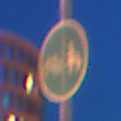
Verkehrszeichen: GetrennterRadUndGehwegRadwegLinks
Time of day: Night
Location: Outdoor (Urban)
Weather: PartlyCloudy
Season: NotSpecified
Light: Artificial